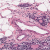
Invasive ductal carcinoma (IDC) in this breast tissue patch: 1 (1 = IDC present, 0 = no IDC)